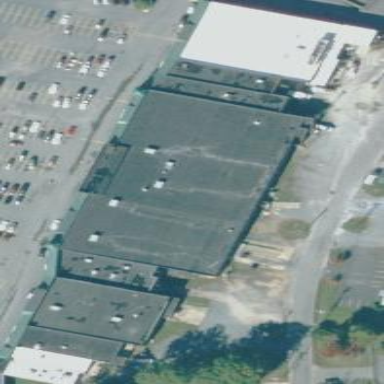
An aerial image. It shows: Commercial building.